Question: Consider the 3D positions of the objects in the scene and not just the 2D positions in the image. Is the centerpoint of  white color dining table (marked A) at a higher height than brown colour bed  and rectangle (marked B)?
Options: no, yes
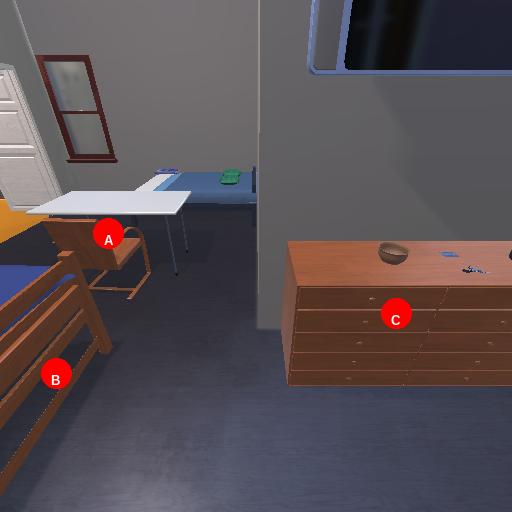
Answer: no